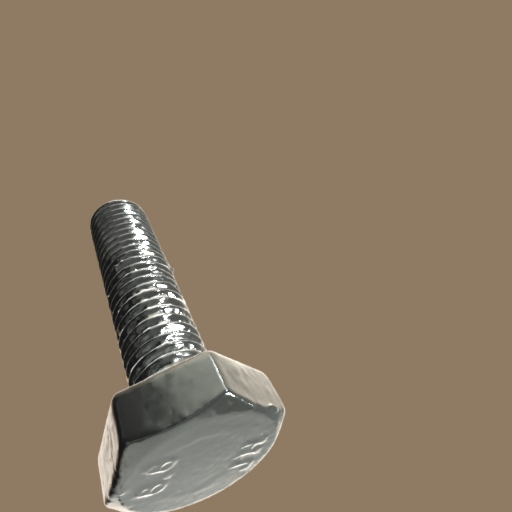
Label: bolt